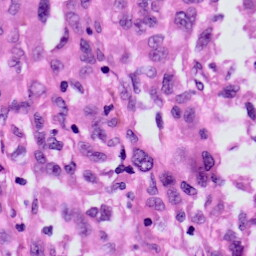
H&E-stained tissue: Skin